Field crop: maize
Growth stage: 2
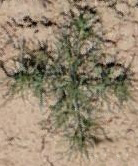
Species: salsola